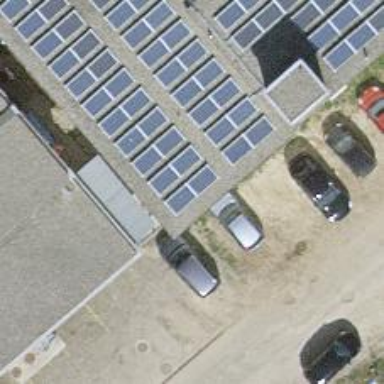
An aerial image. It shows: Minor distribution power substation.